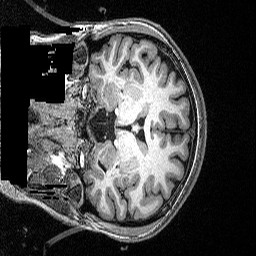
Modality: T1w
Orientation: coronal
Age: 21
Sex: female
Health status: healthy
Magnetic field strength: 3 T
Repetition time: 2.53 s
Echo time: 0.00331 s